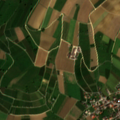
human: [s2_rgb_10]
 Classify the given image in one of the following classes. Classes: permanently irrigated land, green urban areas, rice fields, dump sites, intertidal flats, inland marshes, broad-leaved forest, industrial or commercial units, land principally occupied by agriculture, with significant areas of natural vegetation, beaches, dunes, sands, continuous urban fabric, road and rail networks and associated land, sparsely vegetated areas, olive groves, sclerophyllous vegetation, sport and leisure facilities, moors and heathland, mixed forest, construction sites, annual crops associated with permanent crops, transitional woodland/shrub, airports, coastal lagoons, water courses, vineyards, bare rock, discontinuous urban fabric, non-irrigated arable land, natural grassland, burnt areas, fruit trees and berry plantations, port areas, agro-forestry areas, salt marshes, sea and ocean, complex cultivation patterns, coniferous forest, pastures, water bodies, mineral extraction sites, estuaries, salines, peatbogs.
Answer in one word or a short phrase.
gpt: discontinuous urban fabric, non-irrigated arable land, vineyards, pastures